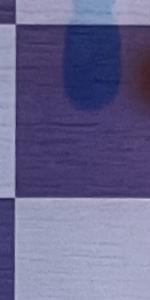
Label: Empty